Question: I don't know if this is a bug with MySQL or my fault, but it is really starting to get on my nerves.
To get the answers of a user, I use this query (which also makes sure the question is not deleted or hidden):
'''
SELECT *
FROM answers a
JOIN questions q
ON a.questionid = q.qid
WHERE a.userid = <uid> -- query parameter
AND a.deleted = 0
AND q.hidden = 0
AND q.deleted = 0
ORDER BY a.created DESC
'''
The problem is that all of the answers are in order by the timestamp of the time that they were created, for three of them. In this screenshot of the answers on my profile, take a look at the dates of answers on the questions that say "This question has an issue with the ordering...":

I really do not know what is happening. As you can see the MySQL query has 'ORDER BY a.created DESC'.
---
Well, I have tried many things, like echoing out the Unix Timestamp stored in the DB and they're all correct.
Another thing I tried is calling 'strtotime()' on the timestamps, but that only gave me more issues: the first one was oddly turned into a huge negative number and displayed but the others were made blank and therefore said .
---
### Edit
It looks like a couple of other of rows are mixed up as well.
---
### Solution
I discovered that both the 'questions' table and the 'answers' table have a 'created' column. I fixed this by doing 'SELECT *, a.created as ans_created, q.created as q_created' and it now works. Thank you to everyone that helped.
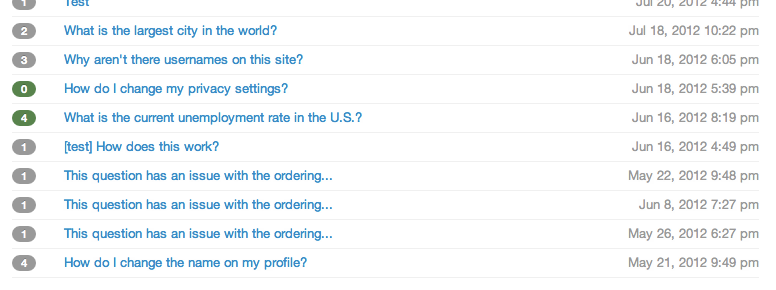
Answer: I am just going to answer my own question since I figured out what the problem is.
I discovered that both the questions table and the answers table have a 'created' column.
'a.created''$row['created']'
I fixed this by doing...
'''
SELECT *, a.created as ans_created, q.created as q_created
'''
And then in my PHP I just do '$row['ans_created']'.
Thank you to everyone that helped in the comments and the other answer. :)